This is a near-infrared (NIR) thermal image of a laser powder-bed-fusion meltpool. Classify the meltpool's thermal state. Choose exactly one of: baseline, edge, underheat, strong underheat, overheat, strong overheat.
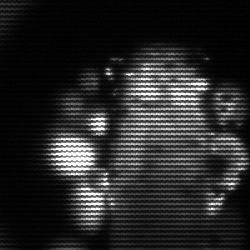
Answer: baseline